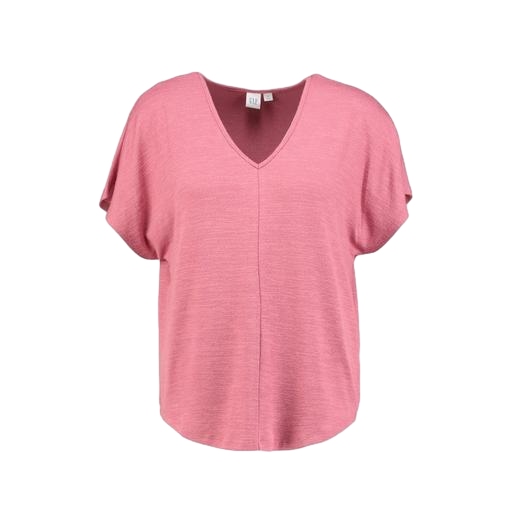
pink jersey tee, short-sleeve top only macy, loose fit t-shirt, white background